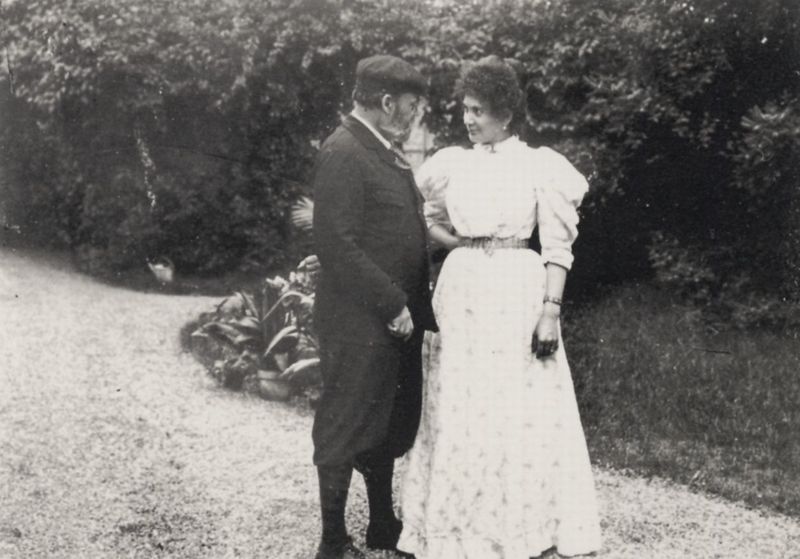
Titel: Zolas Abschied von Jeanne.
Künstler: Francois Emile Zola
Schlagwörter: hand, mann, weiß, bäume, blume, blumen, frau, grau, haar, hut, kleid, ohrring, schmuck, schwarz, blick, dame, gras, gürtel, park, rasen, weg, wiese, muster, alt, anzug, bart, hemd, hose, jacke, kappe, mütze, profile, arm, augen, kragen, lang, stehen, steine, herr, hände, porträt, natur, strauch, busch, büsche, gebüsch, sträucher, haare, ohrringe, paar, pflanze, pflanzen, locken, perle, puffärmel, garten, liebe, umarmung, hosen, schotter, spazieren, kies, braut, uhr, ring, foto, fotografie, photographie, posen, katze, pärchen, ringe, spaziergang, kiesel, porträts, draußen, schwarz weiss, stiefel, photo, flirt, ehepaar, armband, armreif, verführung, barett, verliebt, blickkontakt, hochzeit, kniebundhose, pluderhose, graustufen, fotographie, kniebund, fot, kiesweg, bräutigam, trauung, weißes kleid, knickerbocker, brautkleid, ganzkörperportrait, emile zola, hochzeitsbild, augenhöhe, knickebocker, frau und mann, schwarz udn weiss, mütze park geflüster, absicht, sapziergang, paarbild